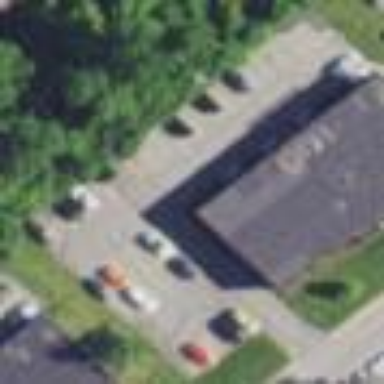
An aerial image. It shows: Parking area with surface.